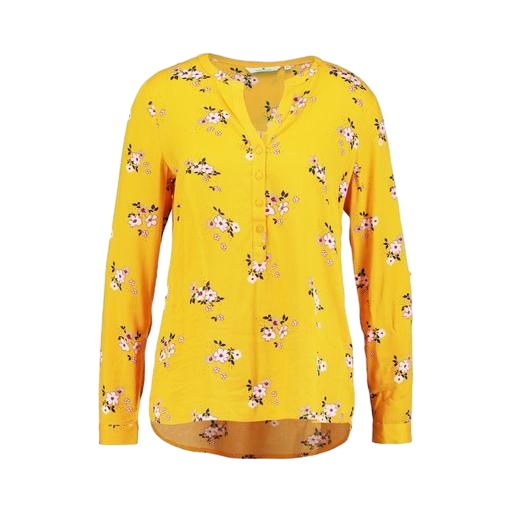
yellow dillon-fit floral shirt, yellow floral-print top, floral printed shirt, white background